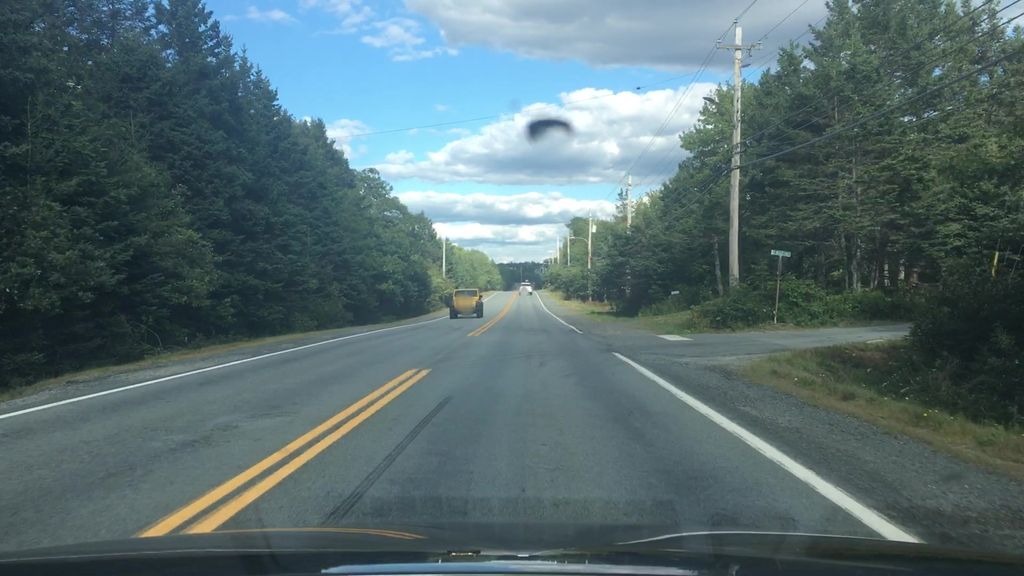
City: halifax